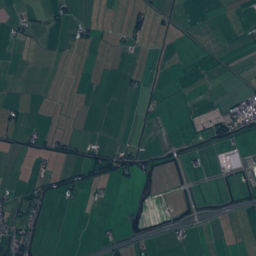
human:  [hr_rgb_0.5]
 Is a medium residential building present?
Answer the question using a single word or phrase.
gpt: yes

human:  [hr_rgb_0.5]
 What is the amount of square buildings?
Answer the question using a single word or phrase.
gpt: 7

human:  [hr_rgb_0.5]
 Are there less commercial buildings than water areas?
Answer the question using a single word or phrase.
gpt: yes

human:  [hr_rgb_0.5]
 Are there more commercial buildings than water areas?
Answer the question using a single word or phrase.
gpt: no

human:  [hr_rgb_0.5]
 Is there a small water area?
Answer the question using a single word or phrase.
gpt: yes

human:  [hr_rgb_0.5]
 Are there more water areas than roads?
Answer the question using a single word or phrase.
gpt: yes

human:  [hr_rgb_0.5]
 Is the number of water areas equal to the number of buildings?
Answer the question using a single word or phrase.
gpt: no

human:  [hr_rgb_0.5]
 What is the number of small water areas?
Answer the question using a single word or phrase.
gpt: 17

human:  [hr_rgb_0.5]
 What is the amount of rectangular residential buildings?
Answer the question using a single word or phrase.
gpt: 222

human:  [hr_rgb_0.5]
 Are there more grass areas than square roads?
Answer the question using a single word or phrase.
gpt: yes

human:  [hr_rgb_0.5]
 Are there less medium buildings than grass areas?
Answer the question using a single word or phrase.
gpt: yes

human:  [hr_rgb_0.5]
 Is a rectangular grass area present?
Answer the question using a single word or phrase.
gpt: yes

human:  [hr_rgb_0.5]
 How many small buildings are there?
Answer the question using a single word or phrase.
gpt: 327

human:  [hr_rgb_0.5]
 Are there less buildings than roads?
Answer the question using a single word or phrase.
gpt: no

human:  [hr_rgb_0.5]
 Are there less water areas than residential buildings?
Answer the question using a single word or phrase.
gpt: yes

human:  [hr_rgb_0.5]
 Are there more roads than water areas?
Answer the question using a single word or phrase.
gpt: yes

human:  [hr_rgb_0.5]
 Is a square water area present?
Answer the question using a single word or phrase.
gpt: no

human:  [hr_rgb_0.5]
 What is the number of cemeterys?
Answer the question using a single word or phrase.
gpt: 1

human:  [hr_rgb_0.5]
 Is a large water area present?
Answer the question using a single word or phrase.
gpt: yes

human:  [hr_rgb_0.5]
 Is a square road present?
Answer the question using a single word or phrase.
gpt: no

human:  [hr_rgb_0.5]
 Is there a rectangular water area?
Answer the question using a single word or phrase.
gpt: yes

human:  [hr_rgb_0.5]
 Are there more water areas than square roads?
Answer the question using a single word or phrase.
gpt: yes

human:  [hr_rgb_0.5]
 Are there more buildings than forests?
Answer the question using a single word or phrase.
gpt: yes

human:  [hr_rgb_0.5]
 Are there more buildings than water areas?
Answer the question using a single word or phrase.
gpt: yes

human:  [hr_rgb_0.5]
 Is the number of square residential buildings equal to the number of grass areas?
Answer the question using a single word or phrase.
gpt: no

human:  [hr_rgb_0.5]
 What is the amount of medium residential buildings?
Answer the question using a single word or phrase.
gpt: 9

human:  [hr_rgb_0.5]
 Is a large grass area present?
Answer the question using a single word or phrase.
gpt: yes

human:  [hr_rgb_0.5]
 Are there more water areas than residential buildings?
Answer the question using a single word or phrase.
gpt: no

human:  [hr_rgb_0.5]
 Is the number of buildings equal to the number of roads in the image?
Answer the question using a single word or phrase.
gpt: no

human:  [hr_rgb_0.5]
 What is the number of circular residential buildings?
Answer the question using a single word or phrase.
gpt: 6

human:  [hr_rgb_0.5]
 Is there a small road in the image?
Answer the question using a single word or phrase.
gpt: yes

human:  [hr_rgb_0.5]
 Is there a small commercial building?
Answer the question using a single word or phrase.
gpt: yes

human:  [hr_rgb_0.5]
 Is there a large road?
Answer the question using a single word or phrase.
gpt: no

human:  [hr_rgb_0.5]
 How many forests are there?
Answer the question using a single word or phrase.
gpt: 29

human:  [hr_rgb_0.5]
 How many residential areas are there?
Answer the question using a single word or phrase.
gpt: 3

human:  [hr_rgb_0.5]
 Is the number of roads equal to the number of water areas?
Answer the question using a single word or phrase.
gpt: no